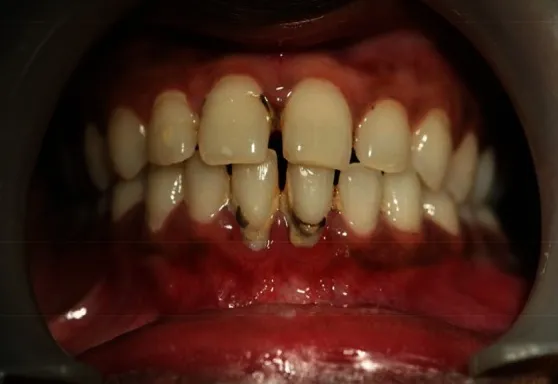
Intraoral photograph showing obliteration of left buccal sulcus.
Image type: medical_photograph (oral_photograph)